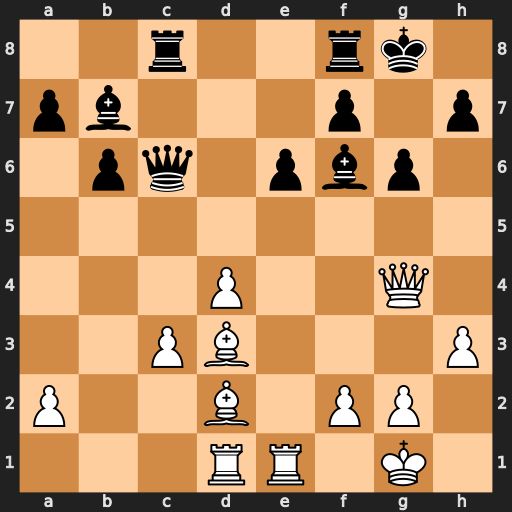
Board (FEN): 2r2rk1/pb3p1p/1pq1pbp1/8/3P2Q1/2PB3P/P2B1PP1/3RR1K1
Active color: w
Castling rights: -
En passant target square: -
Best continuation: Be4 Qc7 Qf3 Bxe4 Qxf6 Qd8 Qxd8 Rfxd8 Rxe4